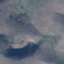
Land use / land cover: HerbaceousVegetation